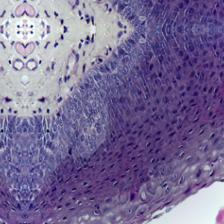
Diagnosis: Normal